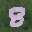
Label: 8